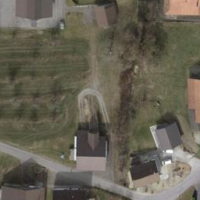
EUNIS habitat code: 54
Species observed at this site:
Achillea millefolium